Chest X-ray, PA view. Patient: 45 years old, sex M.
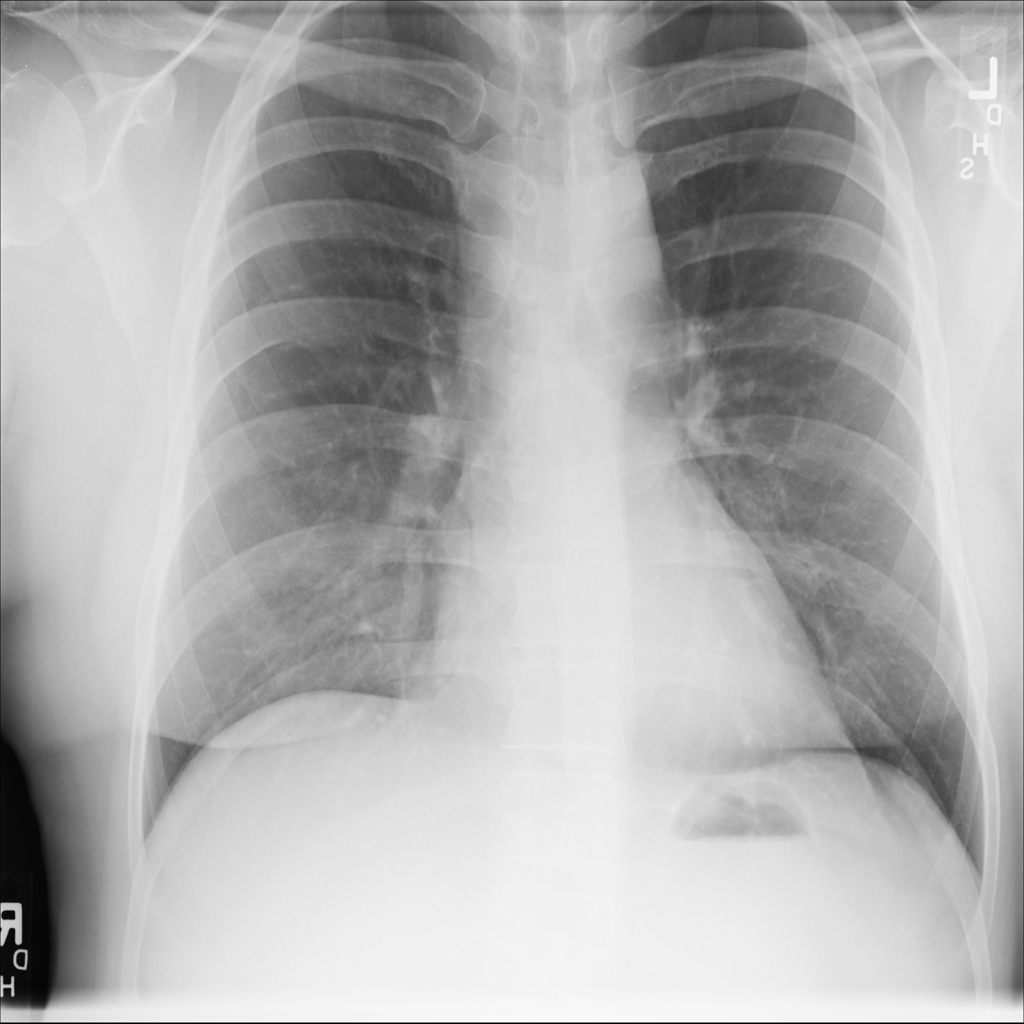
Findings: No Finding